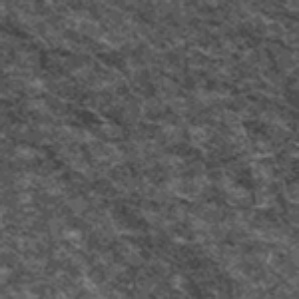
Label: frost